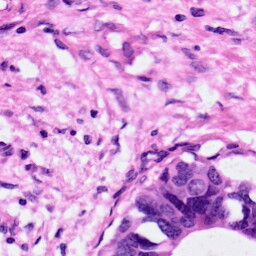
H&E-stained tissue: Pancreatic